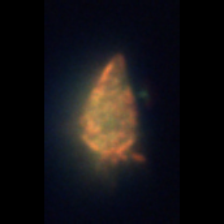
Taxon: Ciliates
Group: Other